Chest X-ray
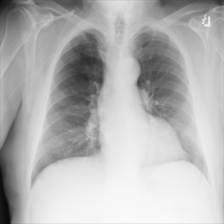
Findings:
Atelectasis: negative
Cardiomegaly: negative
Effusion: negative
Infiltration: positive
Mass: negative
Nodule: negative
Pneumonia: negative
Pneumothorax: negative
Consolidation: negative
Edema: negative
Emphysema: negative
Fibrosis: negative
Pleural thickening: negative
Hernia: negative